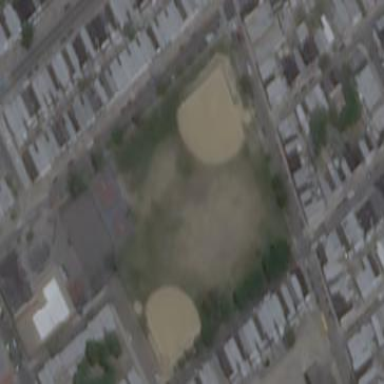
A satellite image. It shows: Baseball pitch for leisure land activities.